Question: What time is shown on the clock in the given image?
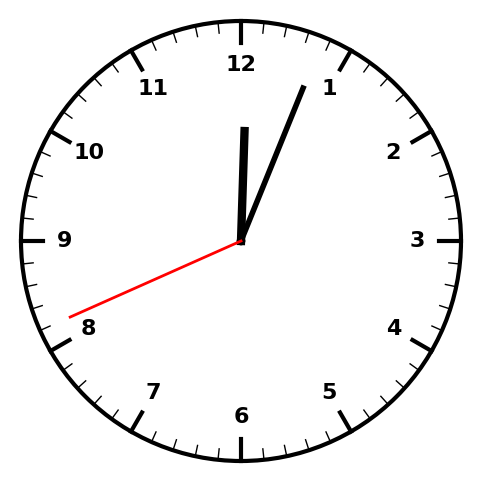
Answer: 12:03:41